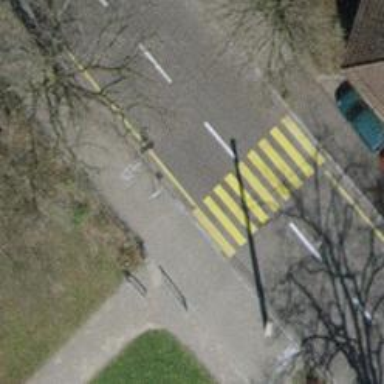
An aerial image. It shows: Footway with surface of fine gravel.